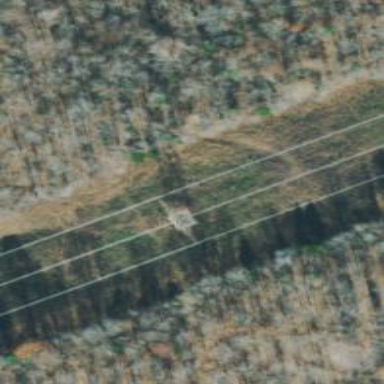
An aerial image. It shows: Power tower.